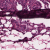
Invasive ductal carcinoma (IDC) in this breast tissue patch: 1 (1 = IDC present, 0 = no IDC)